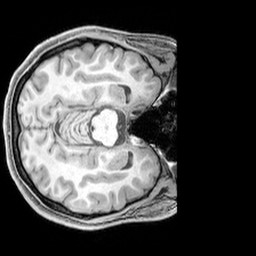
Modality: T1w
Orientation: axial
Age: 19
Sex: female
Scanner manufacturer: siemens
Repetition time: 2.3 s
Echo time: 0.00226 s